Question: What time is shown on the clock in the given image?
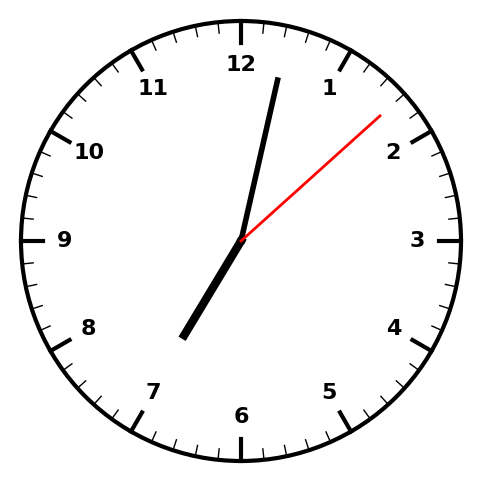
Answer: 07:02:08